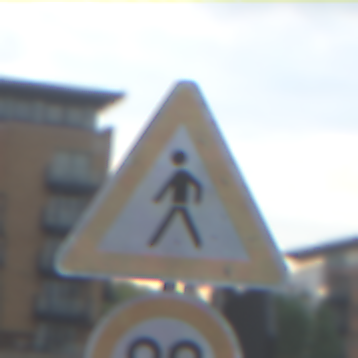
Verkehrszeichen: FussgaengerRechts
Zusatzzeichen unten: Geschwindigkeit80
Umgebung: Outdoor, Urban
Tageszeit: MorningAfternoon
Wetter: Overcast
Licht: Natural
Jahreszeit: NotSpecified
Kontrast: LowContrast